Interaction volume radius: 5 \u00c5
Interaction volume height: 20 \u00c5
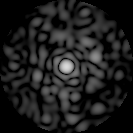
Disorder parameter: 0.8444